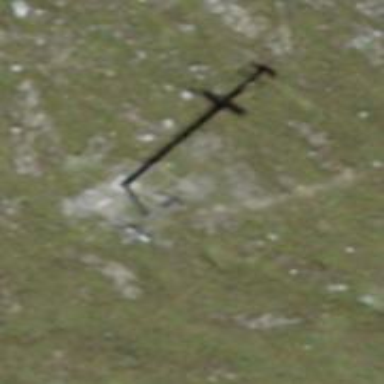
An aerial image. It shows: Pylon for aerialway.